Question: I want to build a screen like the following :

I want to build the book self like the picture . I thought a lot to build a gui like this and made the following decision to implement the screen . My observation tells me:
'''
1. This layout can not be designed using xml layout file . Rather its gui must be designed pragmatically .
2. Every row is a simple table row whose background color is wood color . In each table row there are two image view . The image of books will be put in to this image .
3. If a new book is inserted into database the list will be expanded . If no space in table row is available then a new table row will be created and the image of that book will be kept there .
'''
Is there any way to implement the whole GUI in layout xml file ? Is there any error in my concept to design the layout ? Whats other idea to design this layout file ?
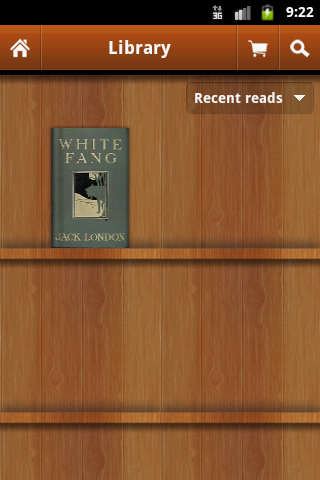
Answer: Please see <URL>. It does exactly what you want. You should just populate it with items and grid view will workout itself where to place it.
There can be problem with background, but you can set single item of a grid something like this:

Layout with "wood" background and two image views "shelf" at the bottom and "book" just above it.
This way is much better if you want to support landscape orientation and tablets.